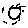
Label: sun